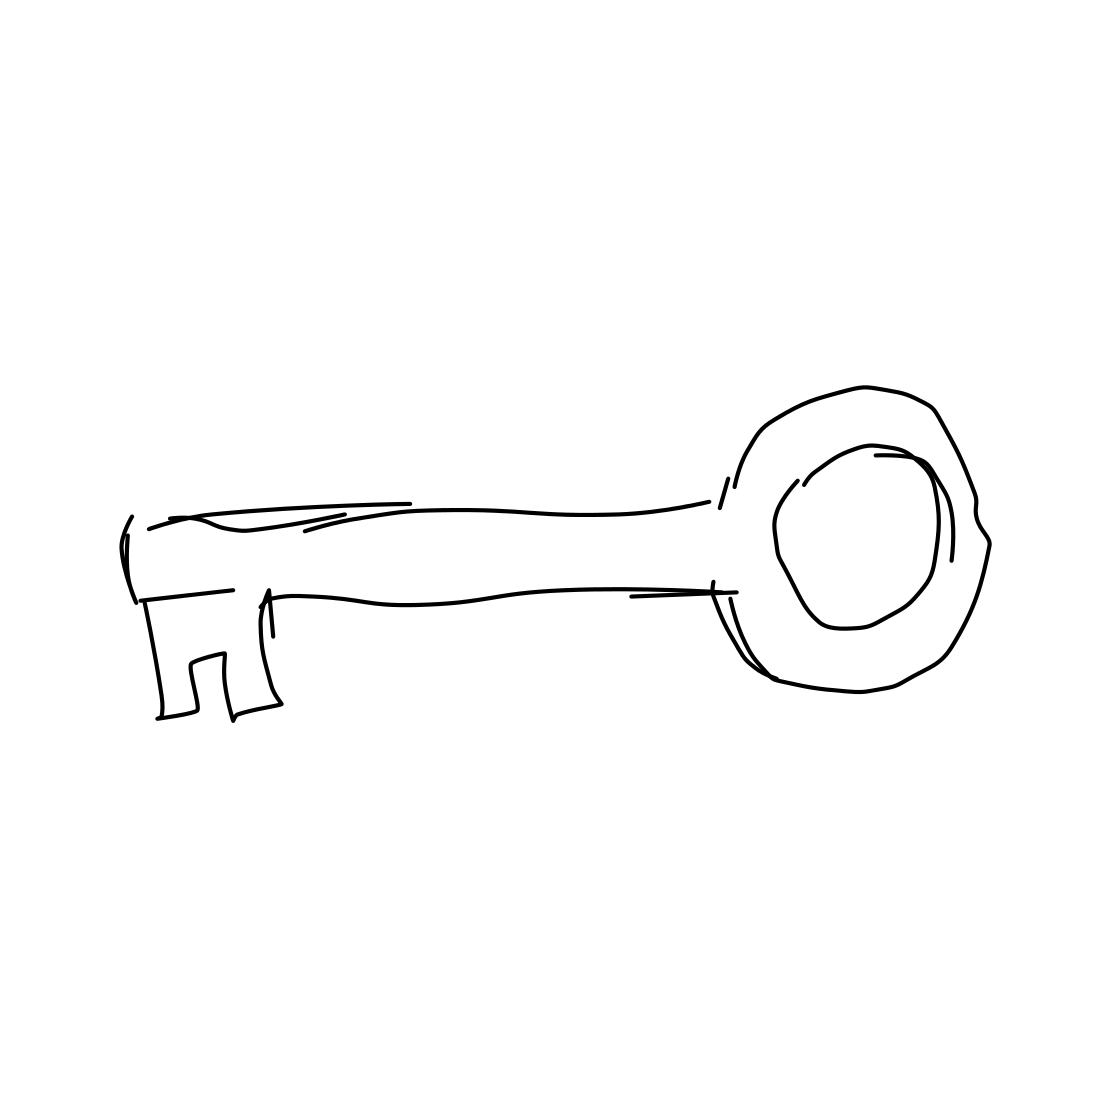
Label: key